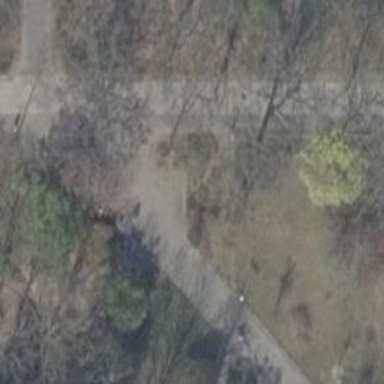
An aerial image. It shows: Deciduous broadleaved tree in park.